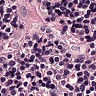
Metastatic tissue present: no